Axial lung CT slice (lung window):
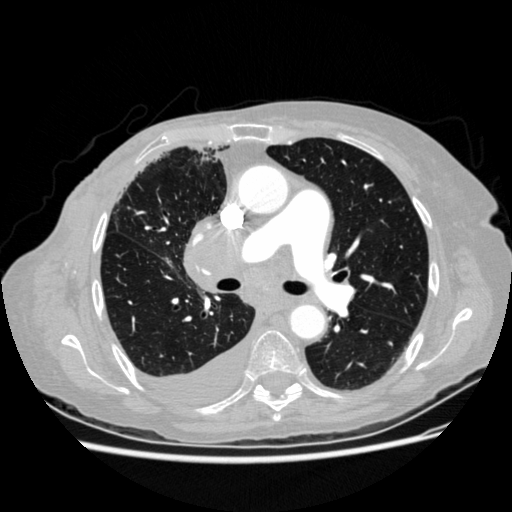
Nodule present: no